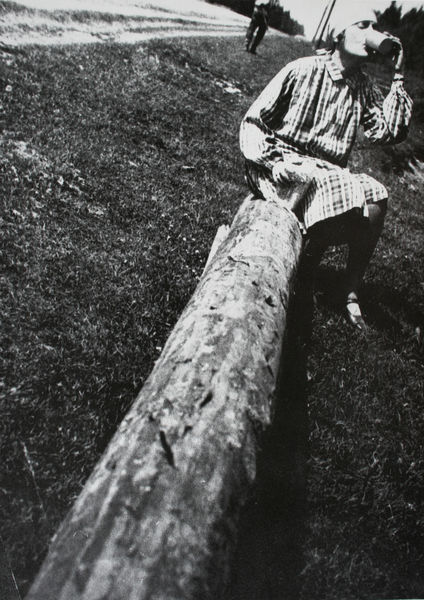
Titel: Lilja Brik
Künstler: Alexander Rodtschenko
Standort: Moskau
Institution: Rodtsckenko-Archiv
Schlagwörter: baum, himmel, mann, schatten, weiß, landschaft, sitzen, frau, grau, kariert, kleid, licht, schwarz, strasse, dame, gras, weg, wiese, karriert, trinken, arm, kragen, baumstamm, hügel, stamm, kostüm, sitzend, schräg, topf, perspektive, schuhe, mast, ausflug, pause, rast, verkleidung, kopftuch, tasse, balken, sandalen, gestalt, foto, fotografie, photographie, karos, maske, schwarzweiß, photo, rinde, ausruhen, aufnahme, wegesrand, durst, amerikanisch, zille, heinrich, anhalter, tramper